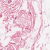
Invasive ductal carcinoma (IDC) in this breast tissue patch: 0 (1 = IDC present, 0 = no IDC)